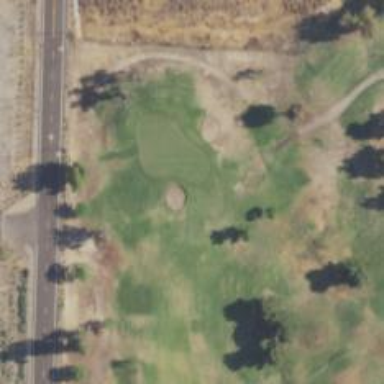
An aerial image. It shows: View of golf hole.